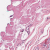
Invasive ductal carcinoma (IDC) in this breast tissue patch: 0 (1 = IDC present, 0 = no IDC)